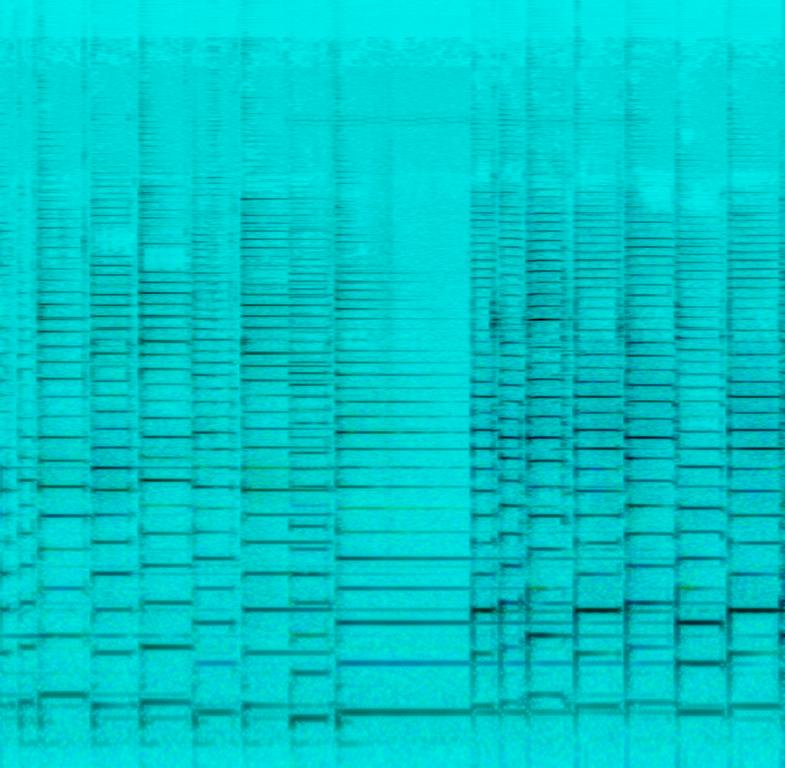
Two banjo players trade solos in this instrumental song. The song is medium tempo with banjos playing in a call and response manner and no other instrumentation. The song is energetic and has a middle eastern classical music vibe. The audio quality is average and recorded at Jo e.